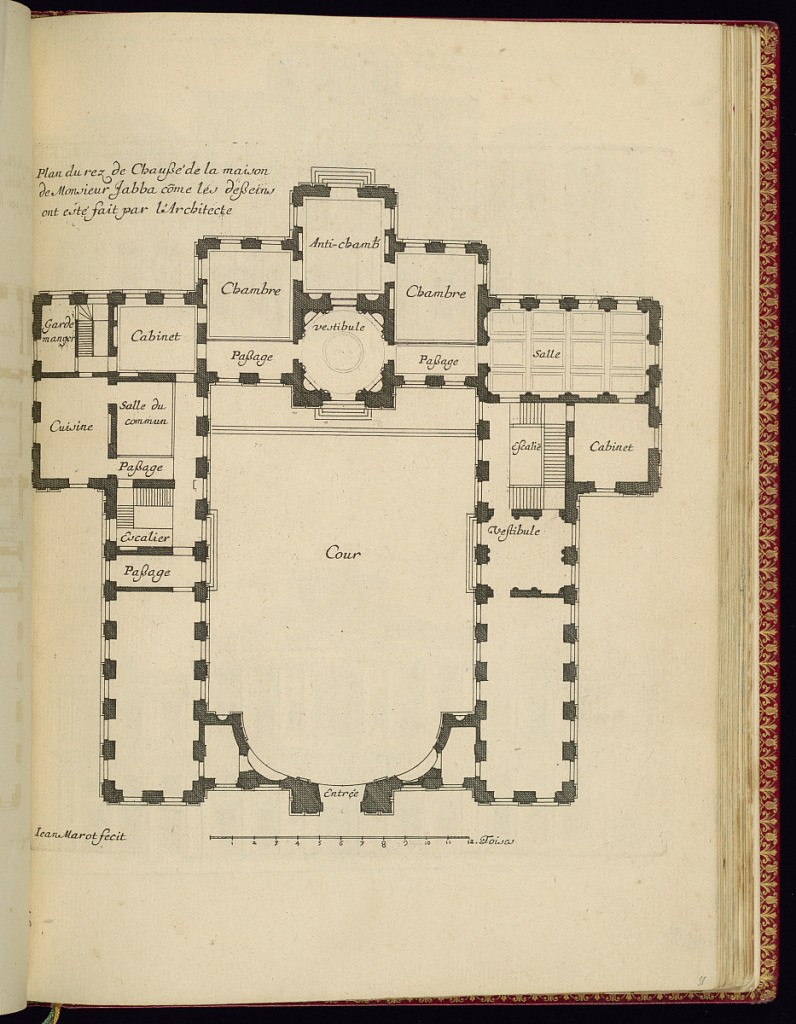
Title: Plan du rez de Chausé de la maison de monsieur Jabba côme les desseins ont esté fait par l’Architecte
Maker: Jean Marot, French, 1619 - 1679
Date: ca.1635–ca.1660
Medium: Etching on laid paper
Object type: Print
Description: Architectural floor plan for the first floor of a house, the rooms are labelled, with a central courtyard and a scale below. The plan is titled and signed.